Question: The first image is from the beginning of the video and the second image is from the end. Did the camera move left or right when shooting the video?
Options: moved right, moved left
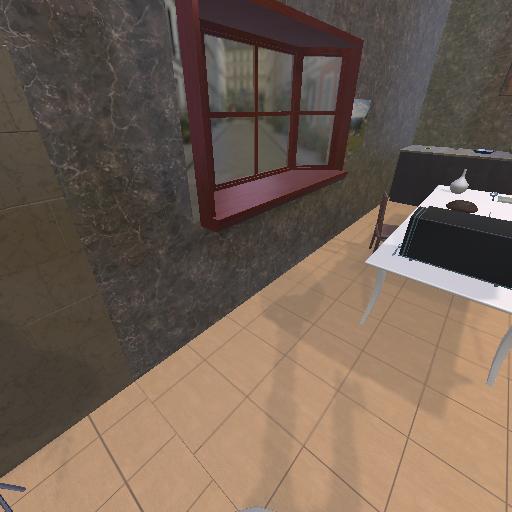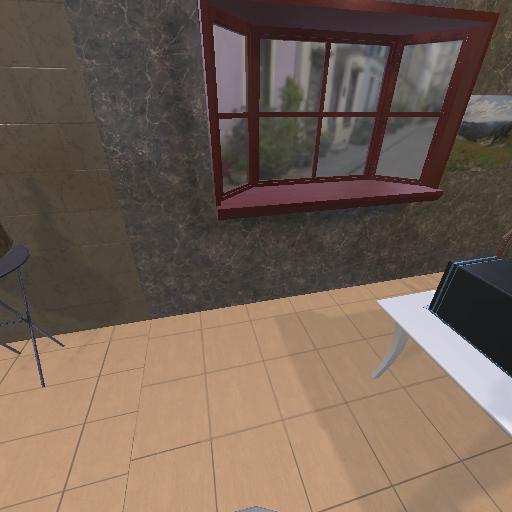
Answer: moved right